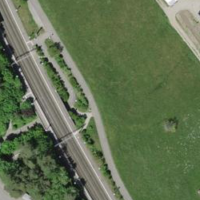
EUNIS habitat code: 25
Species observed at this site:
Misumena vatia